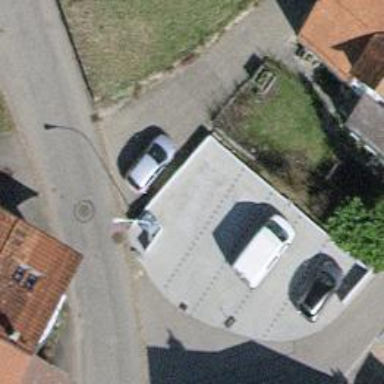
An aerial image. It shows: Driveway made of paving stones.